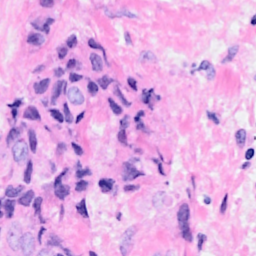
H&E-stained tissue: Breast